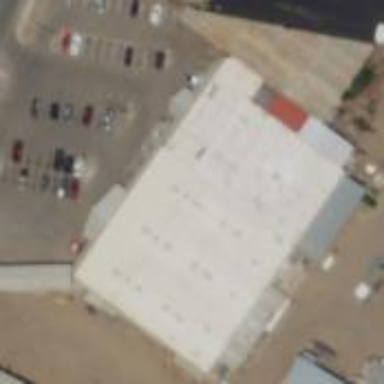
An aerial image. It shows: Hardware shop inside building.